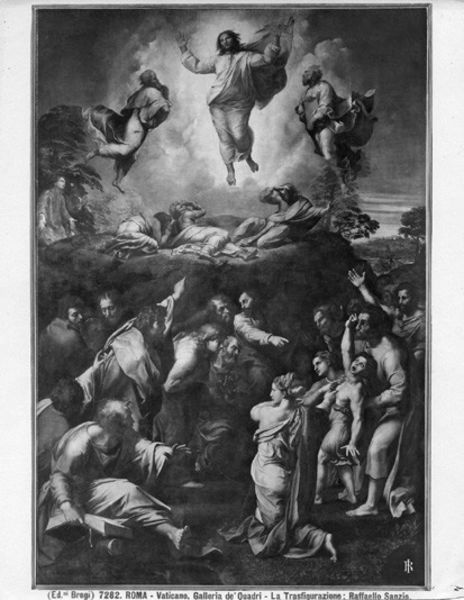
Titel: Roma -Vaticano, Galleria de&#x92;'Quadri. La Trasfigurazione, Rafaello Sanzio
Künstler: Giacomo Brogi
Standort: Hamburg
Institution: Museum für Kunst und Gewerbe Hamburg
Schlagwörter: malerei, silber, foto, fotografie, photographie, kunst, photo, christus, jesus christus, markus, lukas, lichtbild, silbergelatine, kunstgeschichte, jesusbild, herrn, christusbild, transfiguration, jesusdarstellung, brom, bildwerke, angewandte und bildende kunst, hessische systematik, matthäus, silbergelatinepapier, bromsilbergelatinepapier, entwicklungspapier, gelatinepapier, schwarzweißpositivverfahren, silbersalzverfahren, schwarzweißfotografie, reproduktionsfotografie, kunstreproduktion, reproduktionsphotographie, verklärung